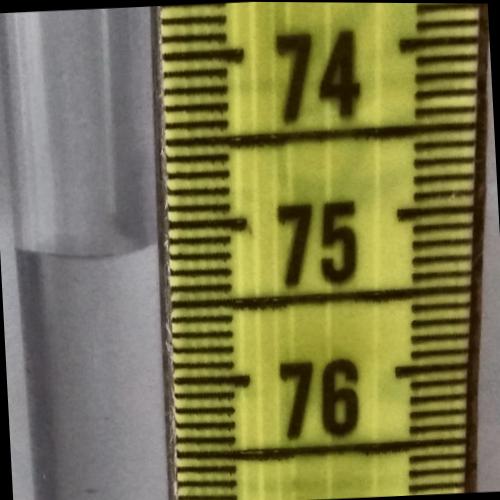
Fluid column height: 75.1 cm